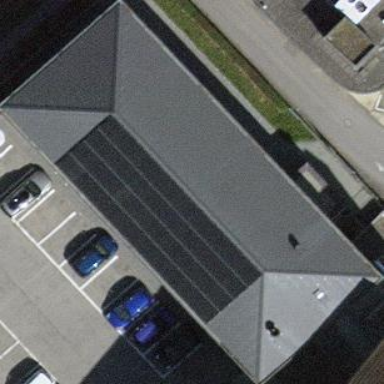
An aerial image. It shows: Sports hall building on leisure land.